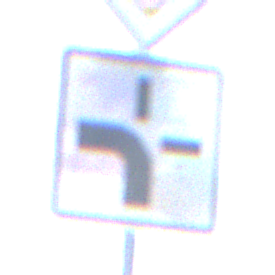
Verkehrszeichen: VerlaufVorfahrtsstrasse1
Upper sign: Vorfahrtsstrasse
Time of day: MorningAfternoon
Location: Outdoor (Suburban)
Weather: PartlyCloudy
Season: NotSpecified
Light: Natural